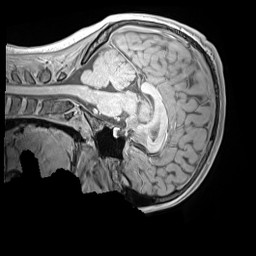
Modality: MP2RAGE
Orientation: sagittal
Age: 12
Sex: male
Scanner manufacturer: siemens
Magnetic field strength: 3 T
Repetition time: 4 s
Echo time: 0.00303 s